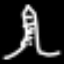
Label: The Eiffel Tower